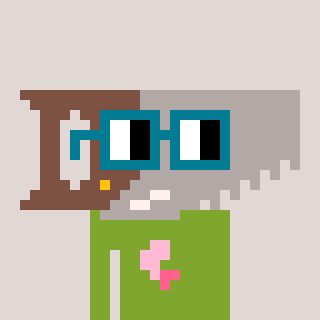
a pixel art character with square dark green glasses, a saw-shaped head and a slimegreen-colored body on a warm background